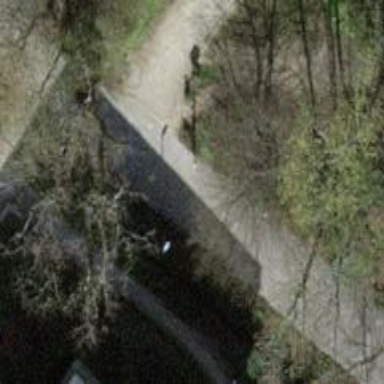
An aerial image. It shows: Pedestrian road with asphalt surface.